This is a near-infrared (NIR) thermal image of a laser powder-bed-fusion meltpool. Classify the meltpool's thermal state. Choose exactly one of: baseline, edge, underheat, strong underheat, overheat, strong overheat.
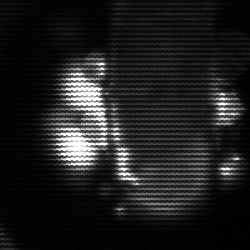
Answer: strong underheat